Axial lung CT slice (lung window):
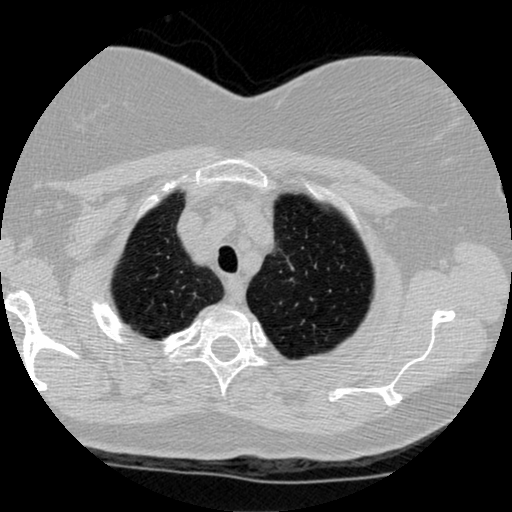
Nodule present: no